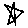
Label: star